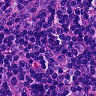
Metastatic tissue present: no